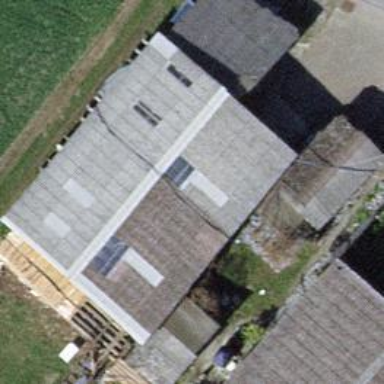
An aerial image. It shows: Shed.